Question: Eclipse give error when I try to compile and run to JAVA codes. The error is
> "The selection cannot be launched, and there are no recent launches".
How to fix this issue ??

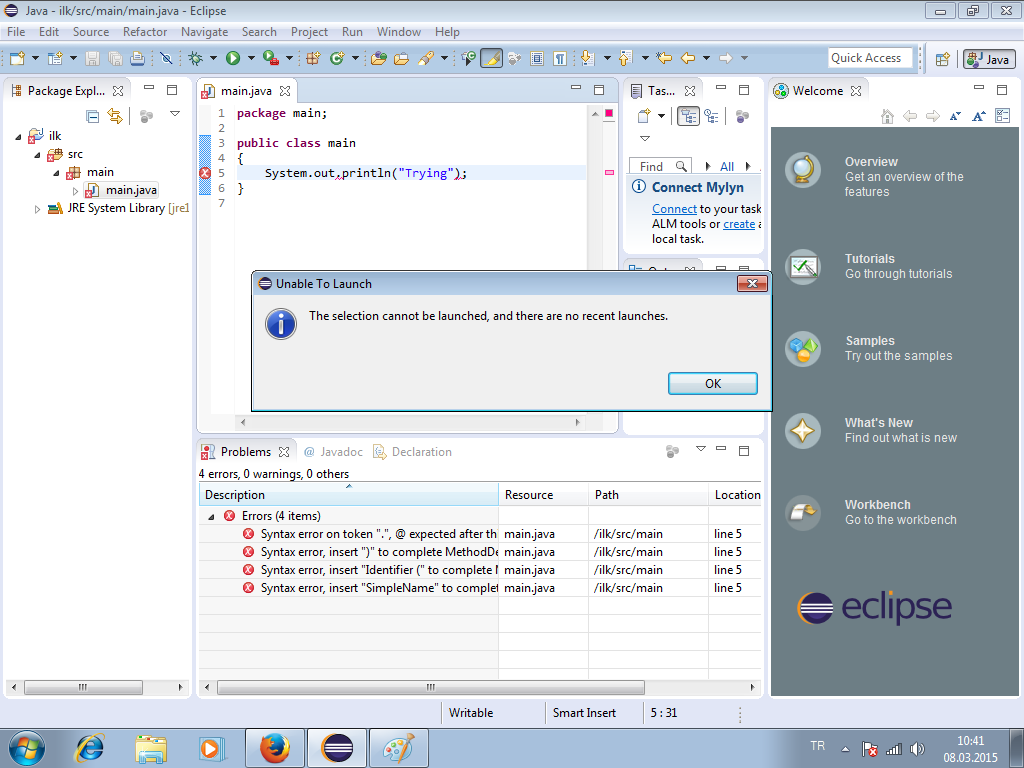
Answer: your code is wrong. you need a main method to launch your program
'''
package main;
public class main {
public static void main (String[] args) {
System.out.println("Test");
}
}
'''
Note: The name of the class always has to be the name of the file, and typically java classes start with an uppercase letter